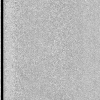
Atmospheric dust classification: dusty